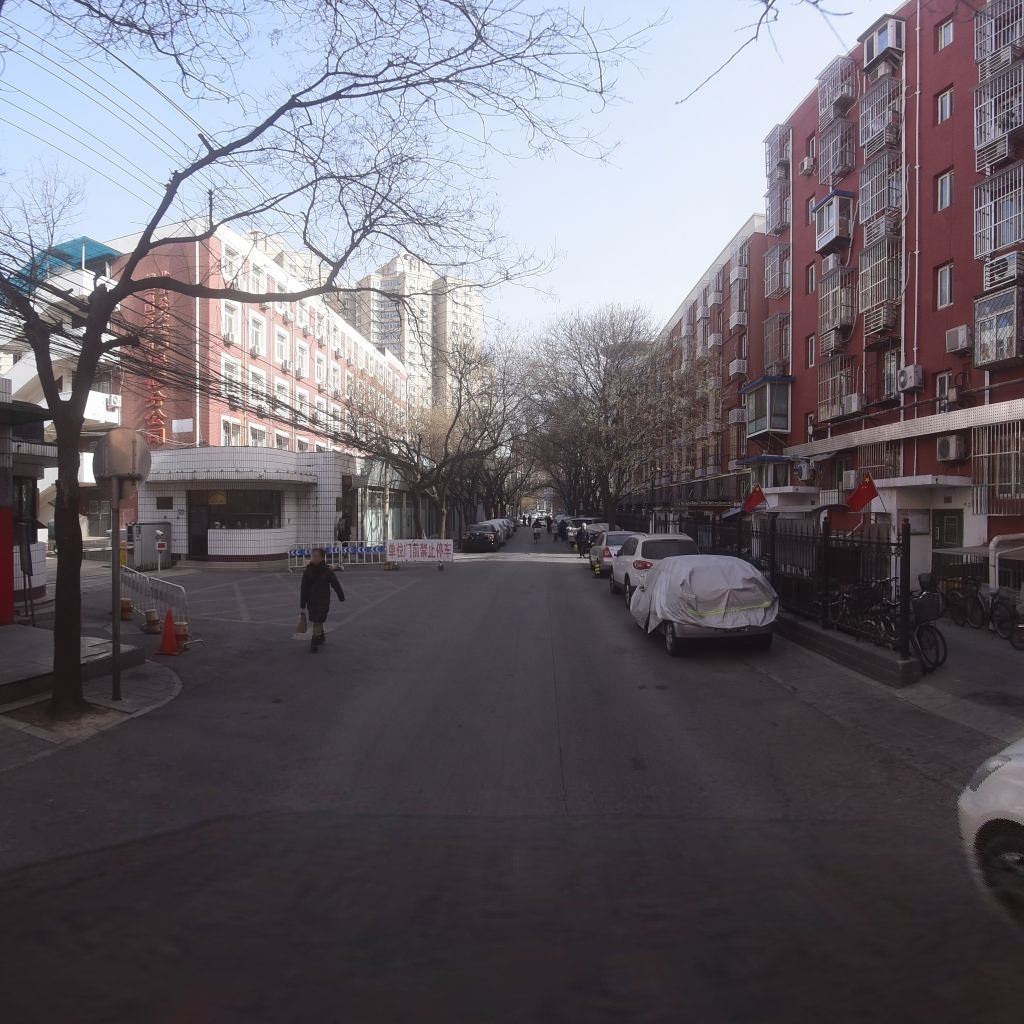
Region: Xicheng
Road damage annotations: longitudinal crack